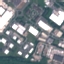
Label: Industrial